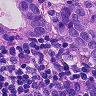
Metastatic tissue present: yes